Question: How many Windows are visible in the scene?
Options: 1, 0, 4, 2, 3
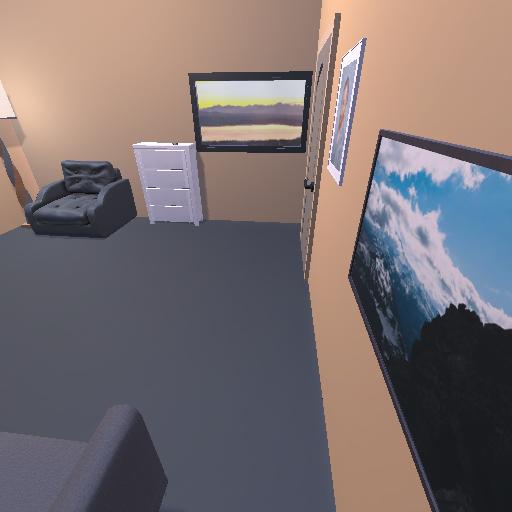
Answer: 1